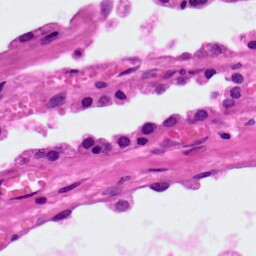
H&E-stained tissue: Lung